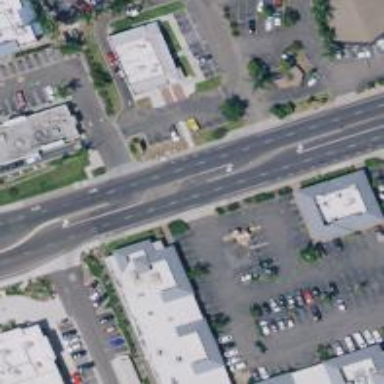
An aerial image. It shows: Secondary road with separate sidewalk.